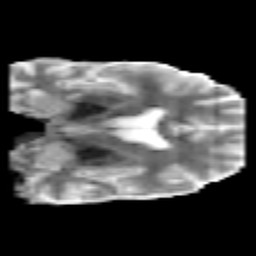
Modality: MD
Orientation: coronal
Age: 39
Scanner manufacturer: philips
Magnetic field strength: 3 T
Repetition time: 8.6 s
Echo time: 0.127 s